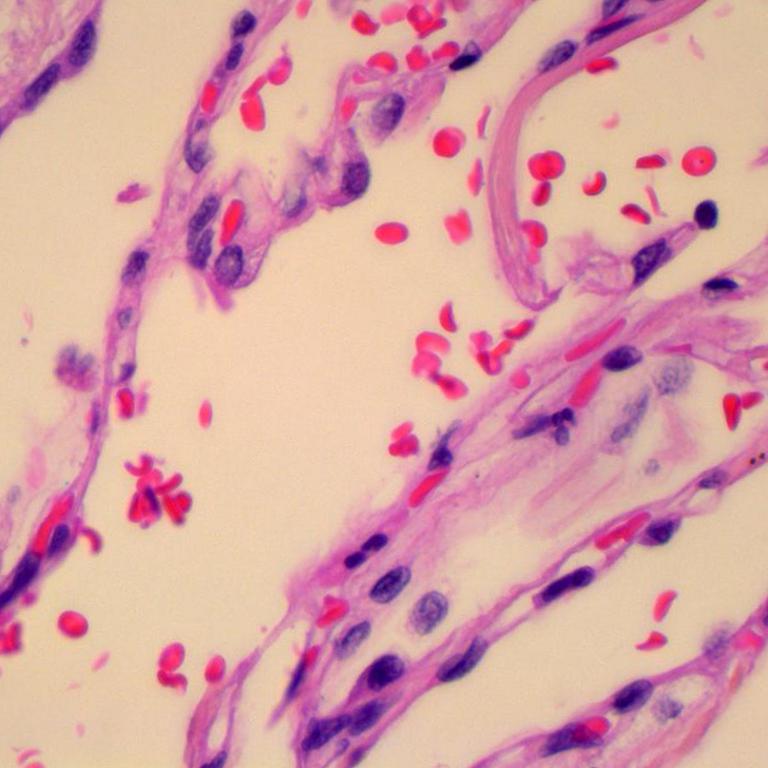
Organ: lung
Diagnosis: benign